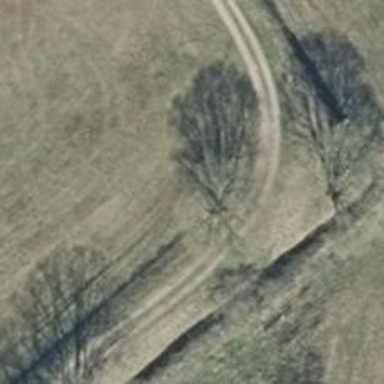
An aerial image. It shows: Deciduous broadleaved tree.